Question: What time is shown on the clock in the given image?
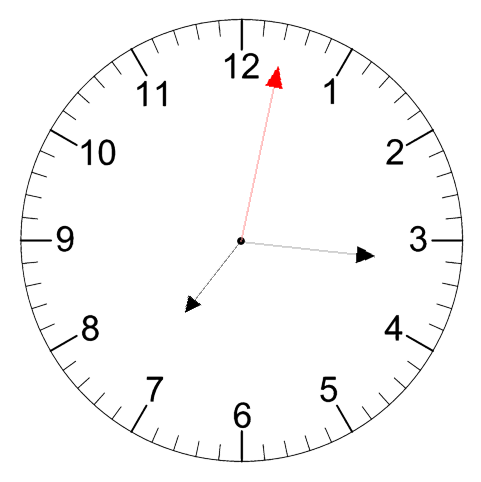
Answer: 07:16:02